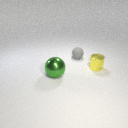
large green metal sphere to the left of small yellow metal cylinder